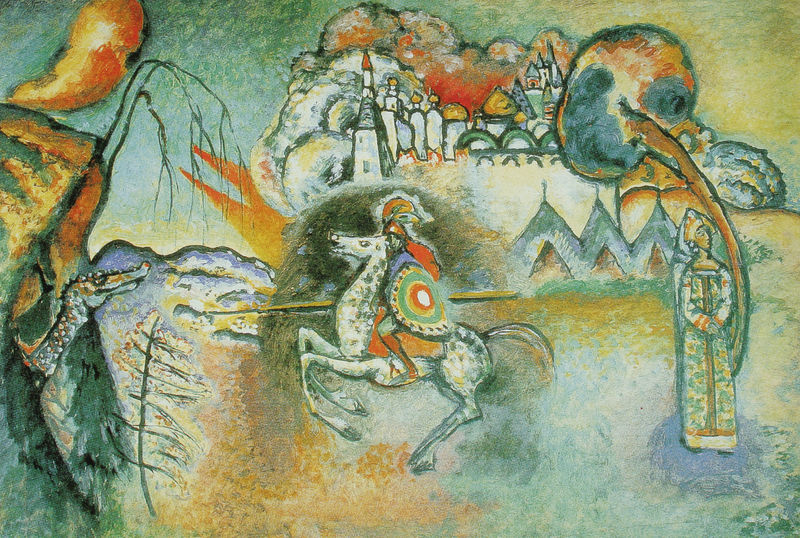
Titel: Der Heilige Georg und der Drache
Künstler: Wassily Kandinsky
Standort: Moskau
Institution: Tretjakow-Galerie
Schlagwörter: blau, kampf, mann, weiß, landschaft, frau, orange, rot, pferd, reiter, russland, lanze, kirchen, schild, attacke, ritter, speer, ungeheuer, drachen, drache, kandinsky, georg, zelt